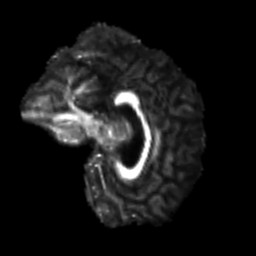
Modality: FA
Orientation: sagittal
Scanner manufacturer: siemens
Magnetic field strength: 3 T
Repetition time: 9.6 s
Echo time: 0.077 s